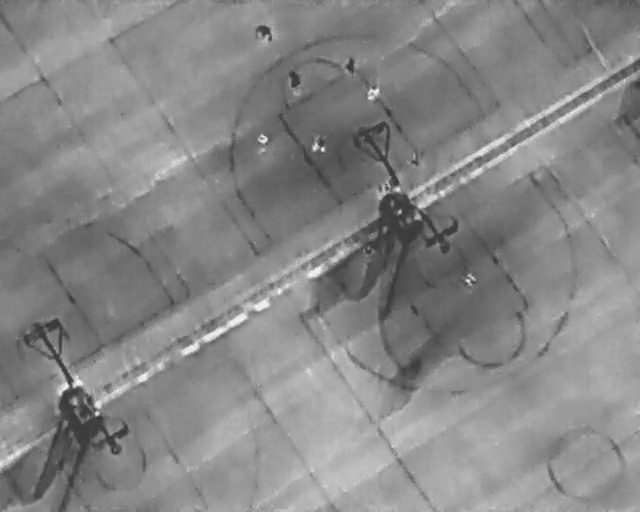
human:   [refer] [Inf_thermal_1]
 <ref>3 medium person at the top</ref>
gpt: <box>[[52, 11, 56, 13, 179], [56, 16, 59, 19, 20], [39, 26, 42, 29, 5]]</box>

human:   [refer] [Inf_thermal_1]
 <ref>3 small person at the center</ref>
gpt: <box>[[63, 30, 66, 32, 12], [57, 36, 60, 37, 2], [59, 35, 61, 37, 172]]</box>

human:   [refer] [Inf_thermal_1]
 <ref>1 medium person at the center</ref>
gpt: <box>[[56, 47, 58, 50, 2]]</box>

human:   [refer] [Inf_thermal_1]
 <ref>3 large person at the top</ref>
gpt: <box>[[39, 4, 42, 8, 2], [43, 14, 48, 17, 174], [48, 26, 51, 29, 10]]</box>